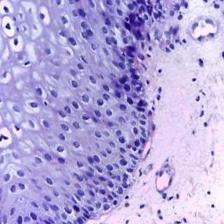
Diagnosis: Normal